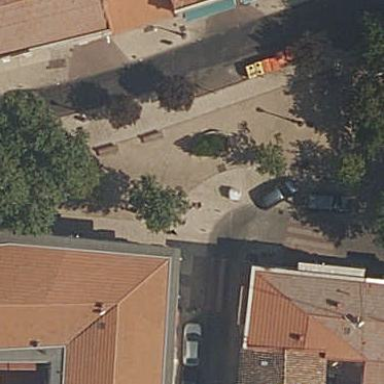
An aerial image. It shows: Pedestrian road leading to square.